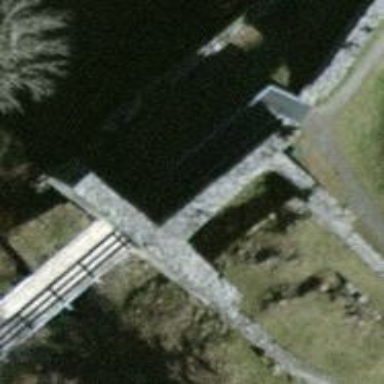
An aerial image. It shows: Entrance with barrier.